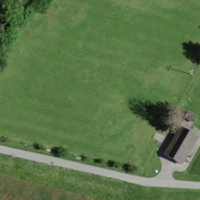
EUNIS habitat code: 25
Species observed at this site:
Cardamine pratensis